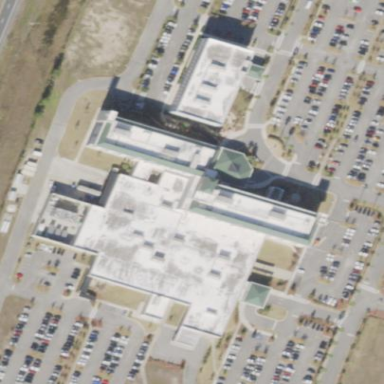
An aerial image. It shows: Healthcare facility identified as hospital.